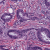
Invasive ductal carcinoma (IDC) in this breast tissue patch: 1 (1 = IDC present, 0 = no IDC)